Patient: sex F, age 68
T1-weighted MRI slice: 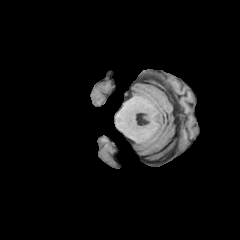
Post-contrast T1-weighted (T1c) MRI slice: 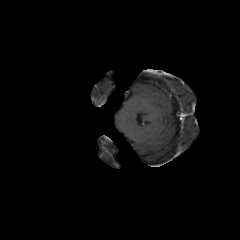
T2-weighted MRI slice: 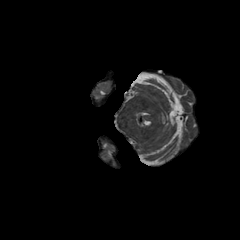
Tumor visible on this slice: no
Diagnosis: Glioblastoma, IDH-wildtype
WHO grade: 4